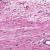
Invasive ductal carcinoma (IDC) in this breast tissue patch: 0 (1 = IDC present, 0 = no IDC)